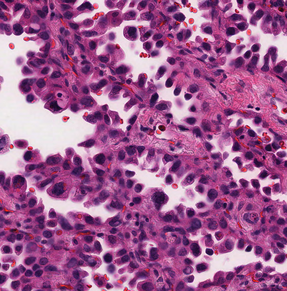
Tumor epithelial tissue: yes
Tumor-associated stroma tissue: yes
Normal tissue: no